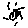
Label: sun